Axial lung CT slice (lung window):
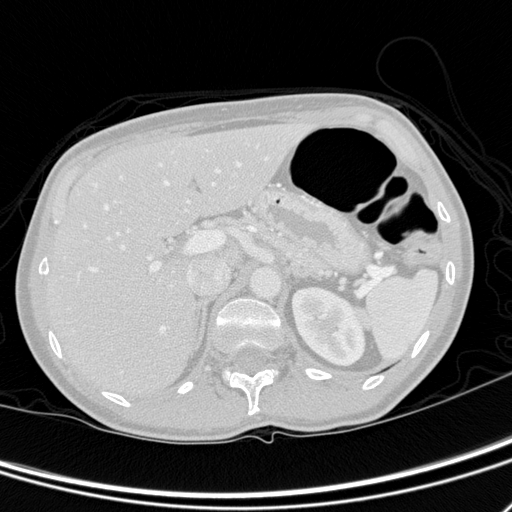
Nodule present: no